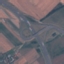
Land use / land cover class: Highway